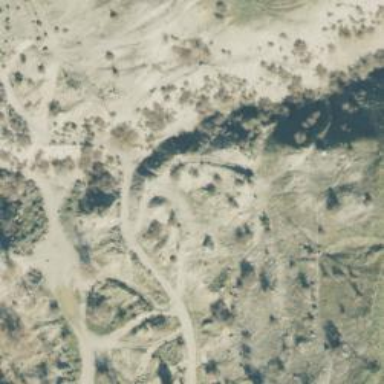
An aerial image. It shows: Disc golf hole.